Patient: sex F, age 35
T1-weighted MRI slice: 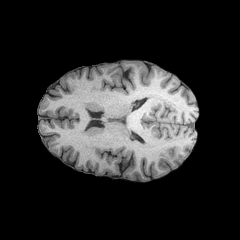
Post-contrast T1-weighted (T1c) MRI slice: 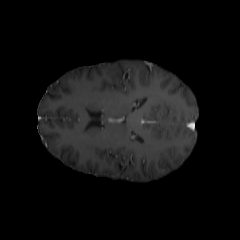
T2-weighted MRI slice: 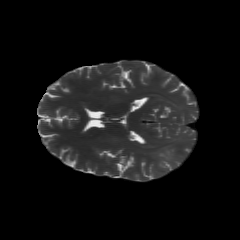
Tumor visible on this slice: yes
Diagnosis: Astrocytoma, IDH-mutant
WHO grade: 2